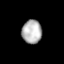
Tissue: lung
Cell type: T cells
Senescence score: 0.2248
Nuclear area (px): 460
Mean DAPI intensity: 179.139